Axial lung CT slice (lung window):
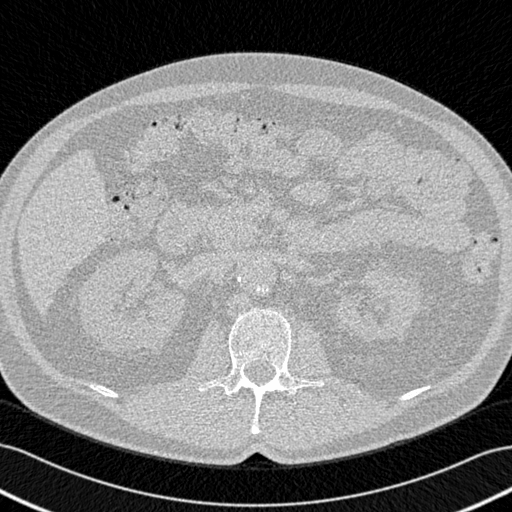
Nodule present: no